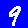
Digit: 9